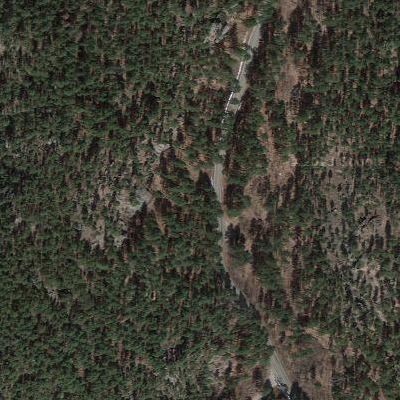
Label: eForest